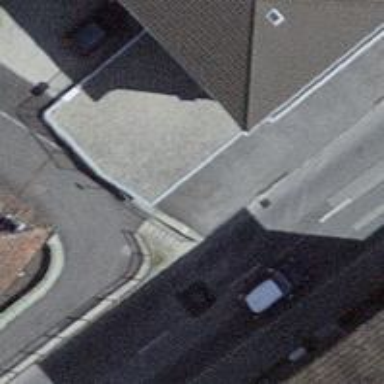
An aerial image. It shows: Residential road with cobblestone surface.